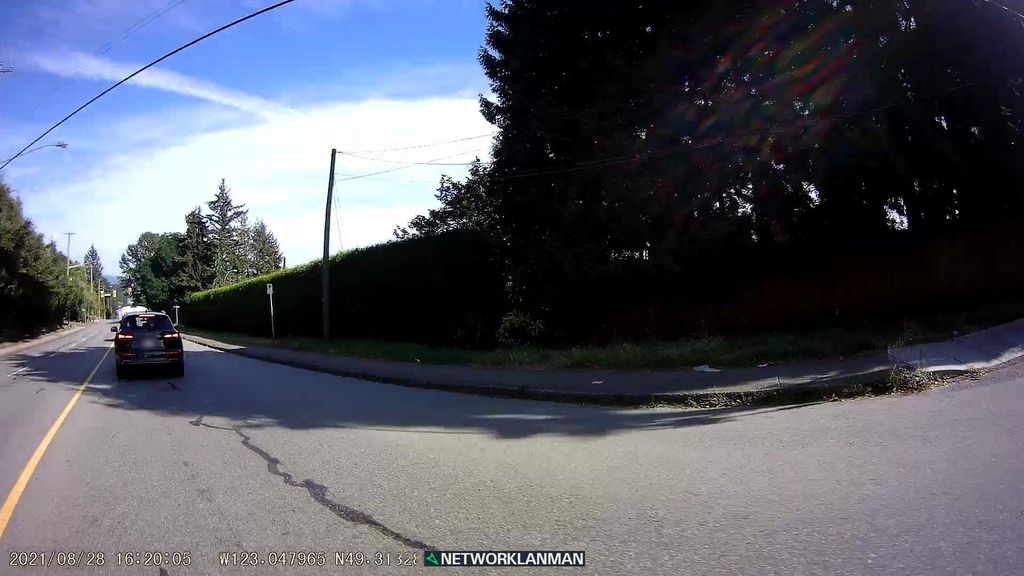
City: vancouver